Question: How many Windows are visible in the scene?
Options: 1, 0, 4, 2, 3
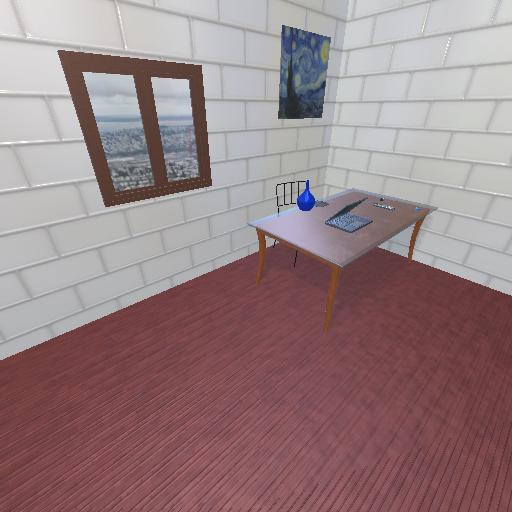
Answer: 1